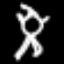
Label: frog